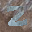
Label: 2